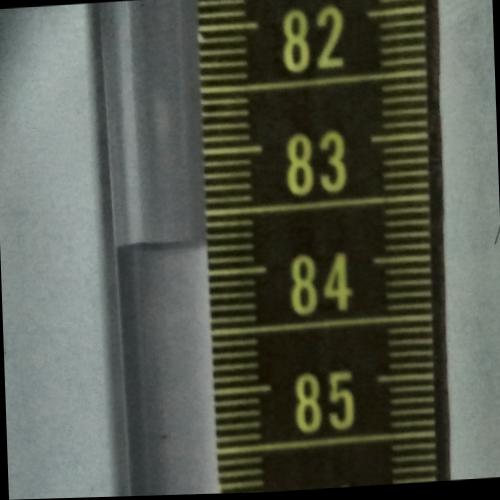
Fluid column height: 83.8 cm